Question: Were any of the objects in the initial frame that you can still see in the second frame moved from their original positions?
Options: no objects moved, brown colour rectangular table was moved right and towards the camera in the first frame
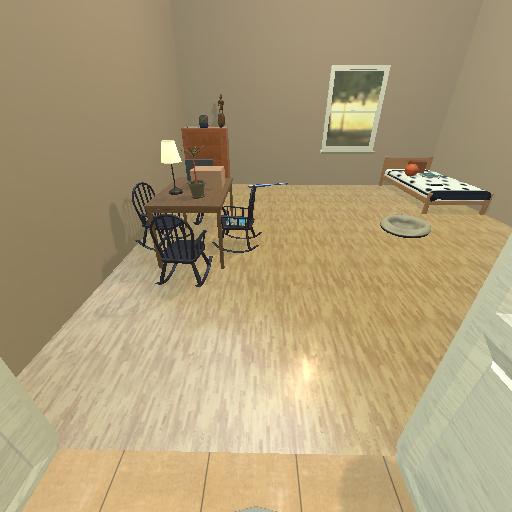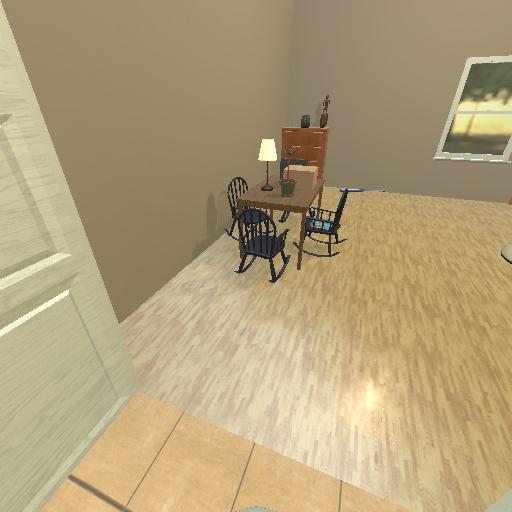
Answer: no objects moved